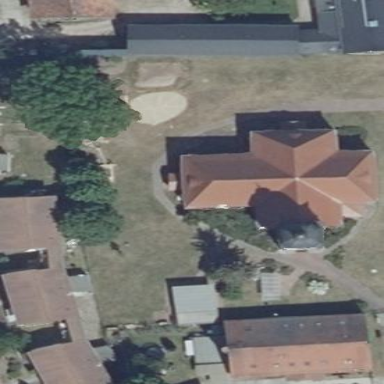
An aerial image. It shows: Church which is place of worship.